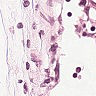
Metastatic tissue present: no